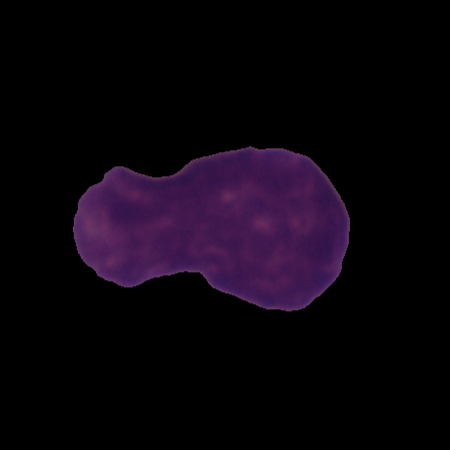
Label: cancer